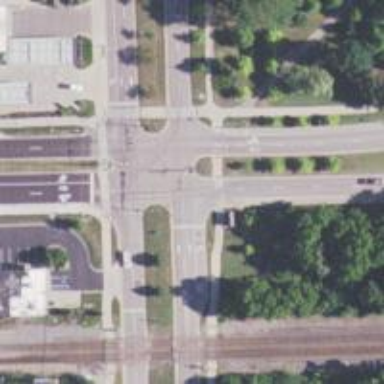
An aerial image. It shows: Marked crossing on asphalt footway.